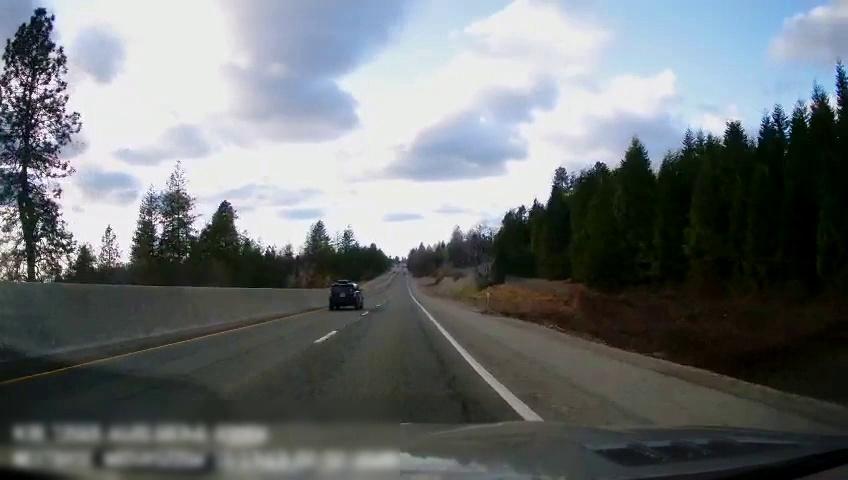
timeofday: Day
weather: Cloudy
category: Drivable Space
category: Vehicles | SUV
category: Lanes | Alternate Lane
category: Lanes | Current Lane
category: Lanes | Current Lane